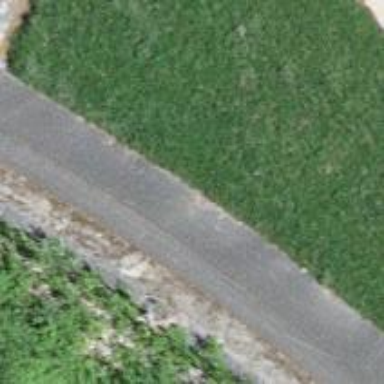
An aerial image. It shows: Single-track railway spur.